Question: I am facing a problem on displaying characters :
Ex : My word is : 'Universal'
but it is displayed as : 'Universal' when I print this word.
How can I resolve this issue ?
As shown here It display proper word in hint :

but when I print the string str1 its printing 'Universal'
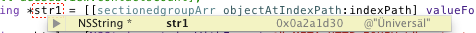
Answer: Problems with <URL>?
It depends on the encoding of the output channel you are using.
For example:
'''
NSString *universal = @"Universal";
NSLog(@"Universal: %@", universal);
printf("%s
", [universal cStringUsingEncoding:NSMacOSRomanStringEncoding]);
printf("%s
", [universal cStringUsingEncoding:NSISOLatin1StringEncoding]);
printf("%s
", [universal cStringUsingEncoding:NSUTF8StringEncoding]);
'''
"prints" the string to the terminal in three different encodings. Does one of them look right to you?